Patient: sex F, age 34
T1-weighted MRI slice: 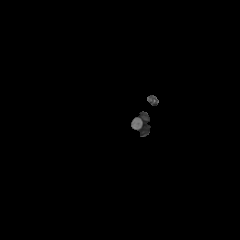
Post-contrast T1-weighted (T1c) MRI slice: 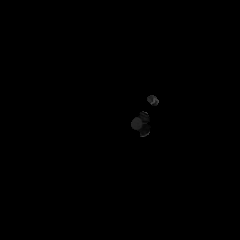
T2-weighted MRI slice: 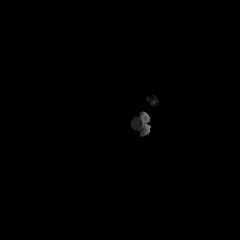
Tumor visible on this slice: no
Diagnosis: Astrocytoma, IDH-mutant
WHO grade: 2